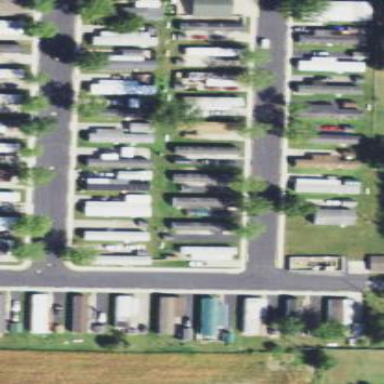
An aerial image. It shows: Trailer park.